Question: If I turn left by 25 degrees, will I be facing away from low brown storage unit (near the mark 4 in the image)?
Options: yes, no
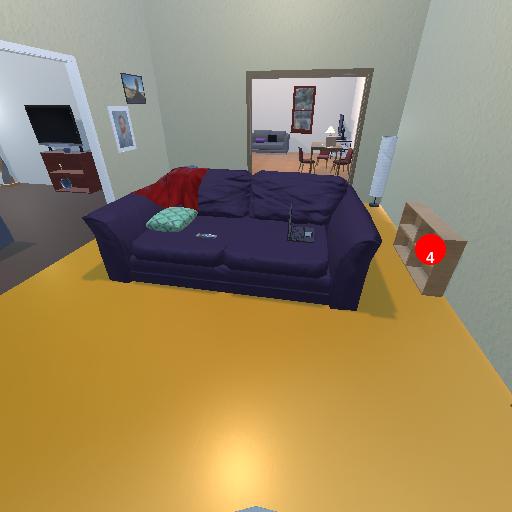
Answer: yes